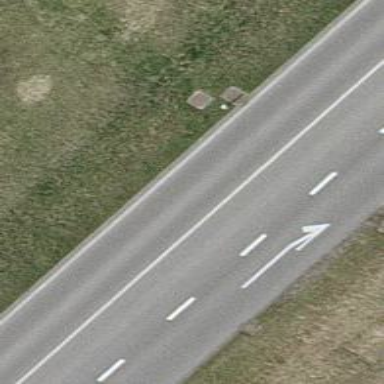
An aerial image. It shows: Asphalt road classified as primary highway.